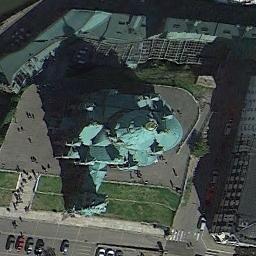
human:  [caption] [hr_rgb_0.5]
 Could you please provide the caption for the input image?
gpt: A cathedral with a cyan roof  The main house in the middle of the church has several round roofs  There are many pedestrians in the square next to the church .

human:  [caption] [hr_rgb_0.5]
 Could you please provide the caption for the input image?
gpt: There is a church with blue roof on the open place .

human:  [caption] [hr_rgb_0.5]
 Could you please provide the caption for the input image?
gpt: This is a church, Divided into rectangular areas .

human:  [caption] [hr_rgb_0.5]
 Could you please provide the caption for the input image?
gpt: The green church with a tower is surrounded by other buildings .

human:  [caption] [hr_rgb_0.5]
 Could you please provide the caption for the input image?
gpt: Many cars are near the church .